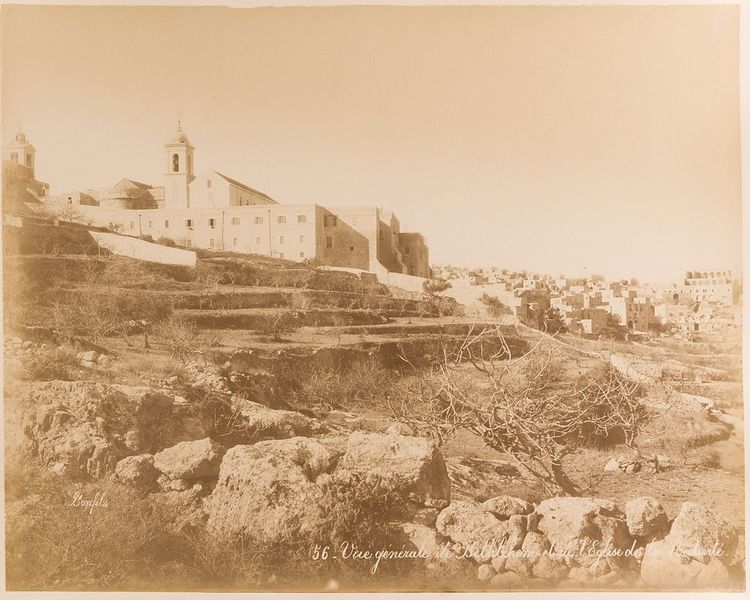
Titel: 56. Vue génerale de Bethlehem et de l&#x2019;Eglise de la Nativité
Künstler: Félix Bonfils
Standort: Hamburg
Institution: Museum für Kunst und Gewerbe Hamburg
Schlagwörter: landschaft, kirche, foto, fotografie, photographie, photo, karton, anlagen, aussenbau, albumin, landschaftsdarstellung, lichtbild, reisefotografie, historische, geburtskirche, schwarzweißpositivverfahren, silbersalzverfahren, schwarzweißfotografie, gebäude, örtlichkeit, straße, stätte, reisephotographie, albuminpapier, pilgerstätte